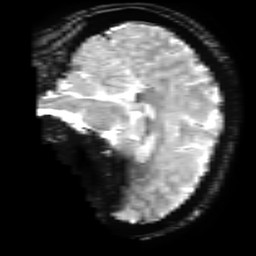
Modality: T2starw
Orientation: sagittal
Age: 33
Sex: female
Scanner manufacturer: ge
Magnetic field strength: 3 T
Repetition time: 0.65 s
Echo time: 0.02 s